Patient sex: F
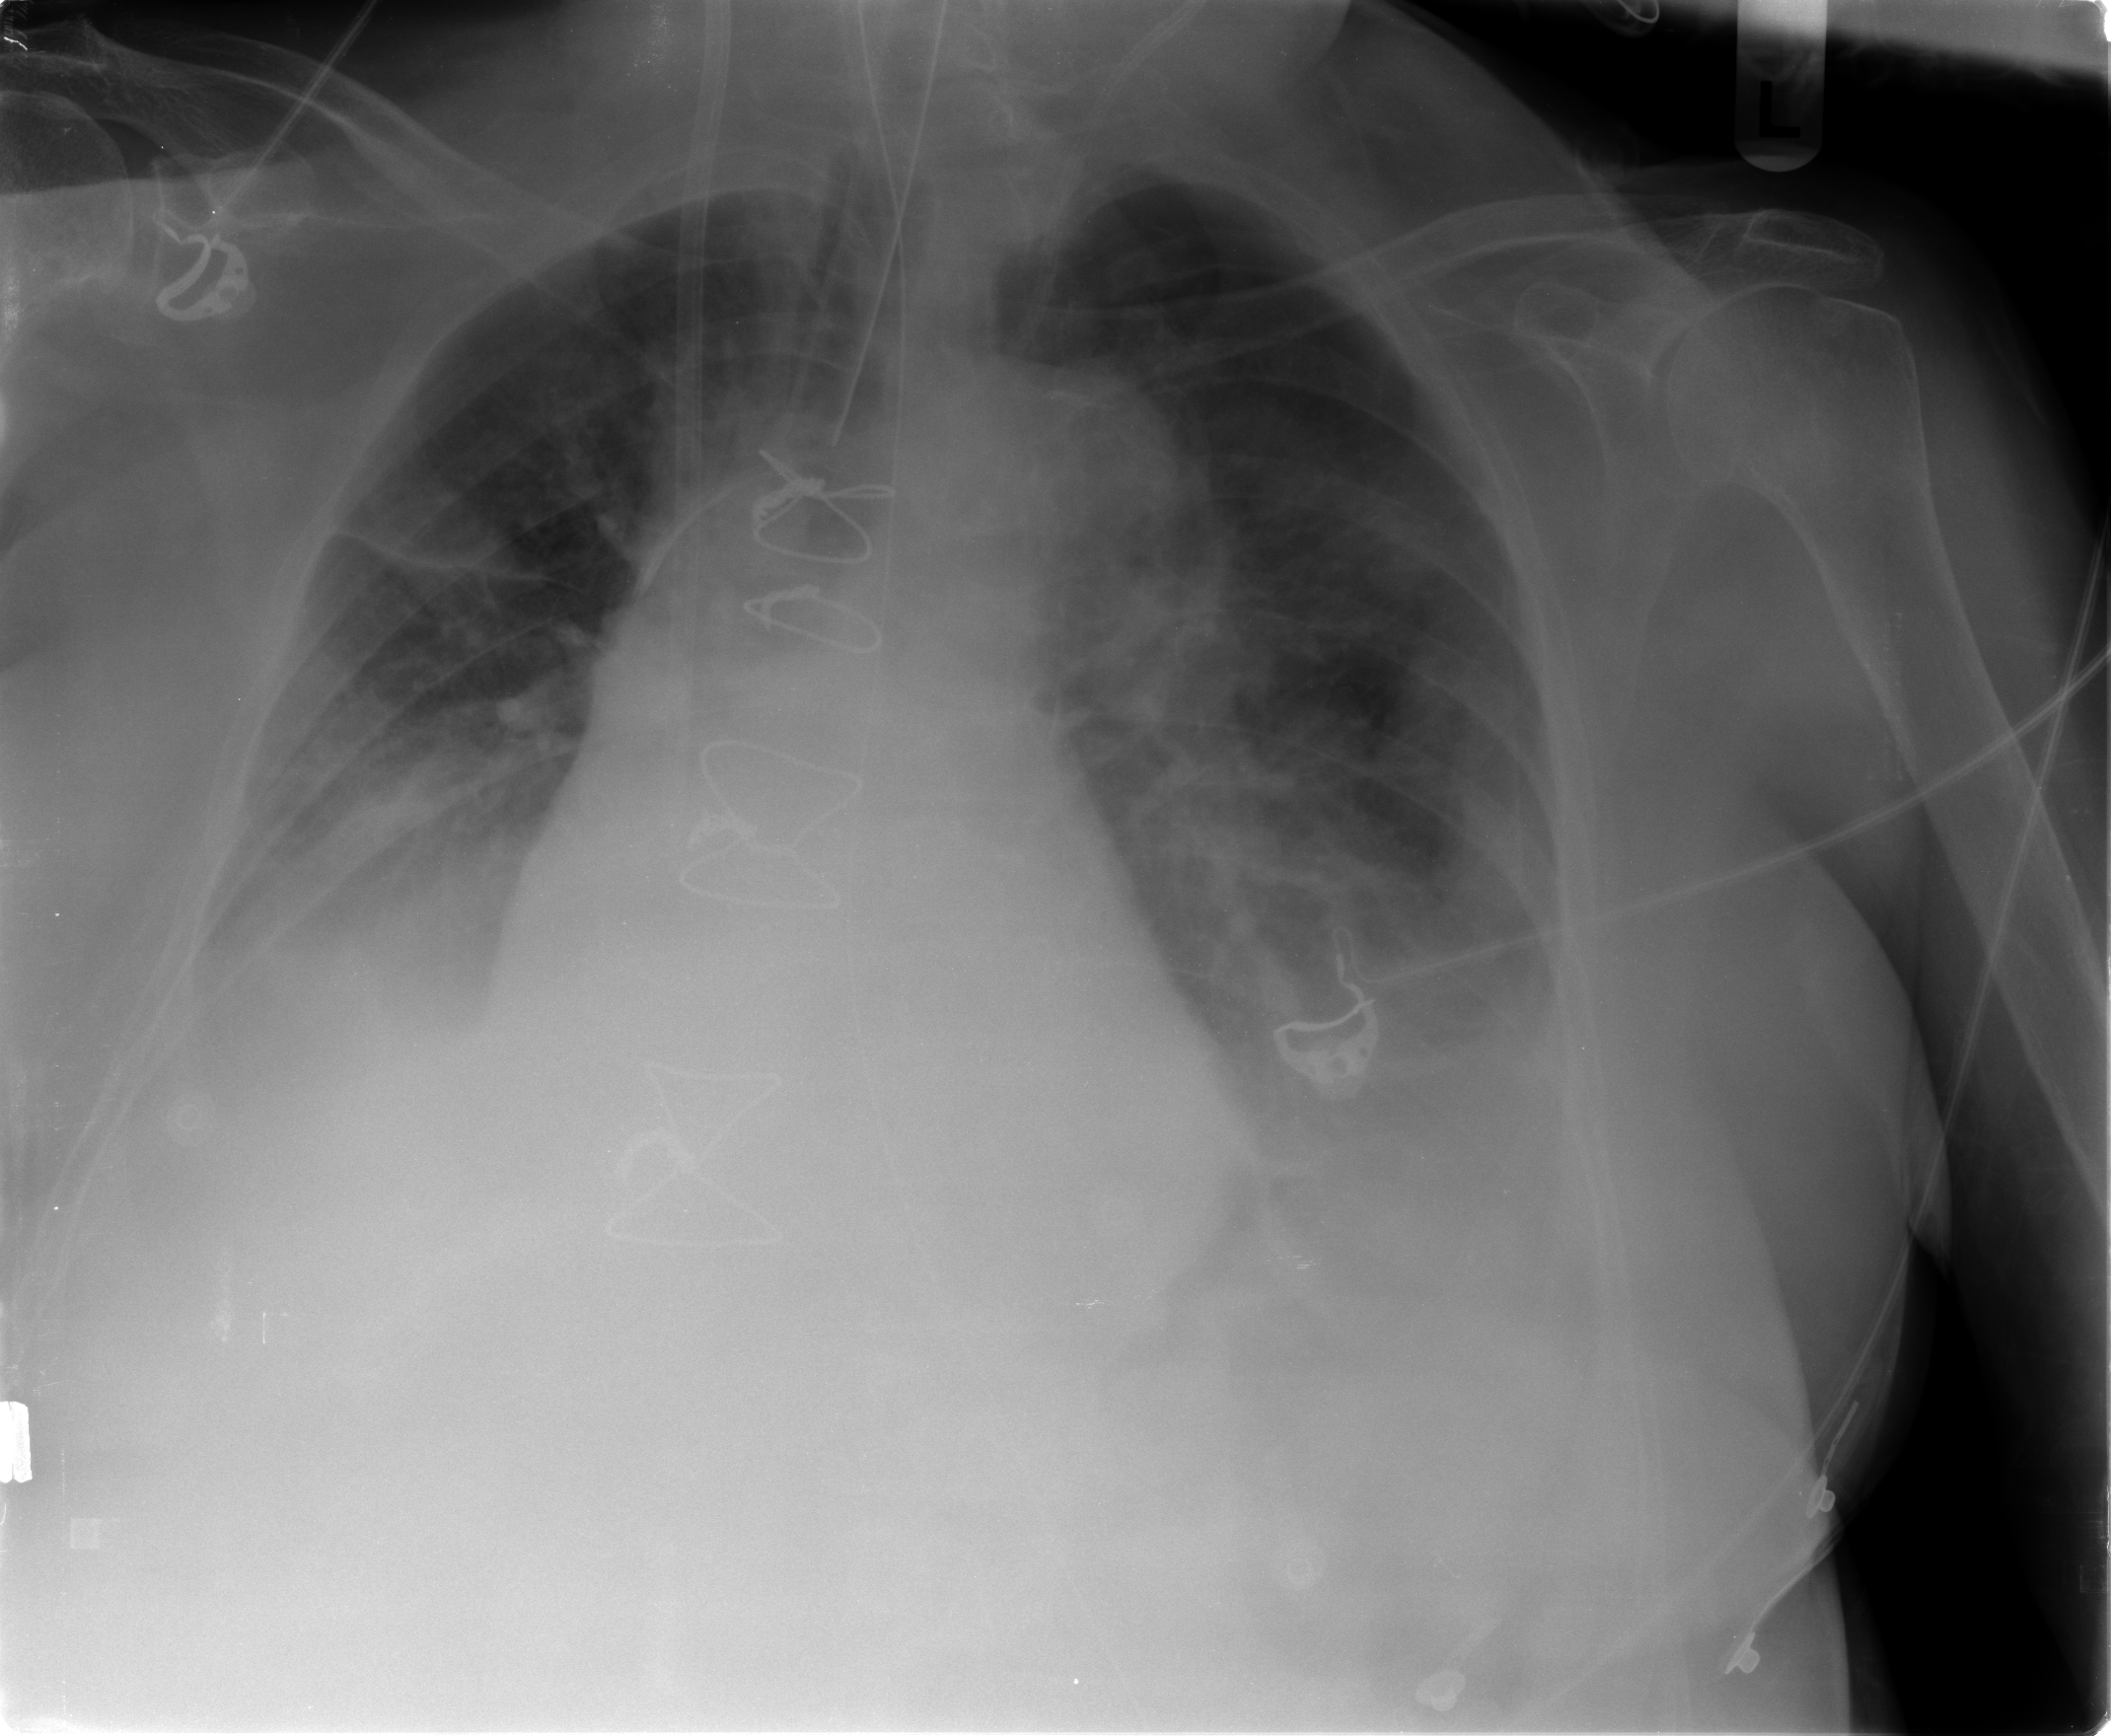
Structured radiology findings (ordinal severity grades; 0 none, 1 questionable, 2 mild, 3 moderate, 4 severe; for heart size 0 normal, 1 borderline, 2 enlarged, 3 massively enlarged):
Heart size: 0
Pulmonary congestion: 2
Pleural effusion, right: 2
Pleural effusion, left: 2
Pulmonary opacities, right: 1
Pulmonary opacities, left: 1
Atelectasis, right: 2
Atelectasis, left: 2